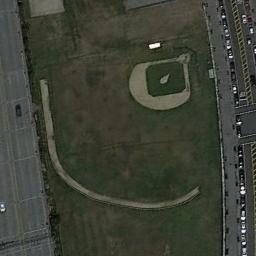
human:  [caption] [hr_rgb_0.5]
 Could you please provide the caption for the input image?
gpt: A baseball diamond on the lawn and some freeways beside .

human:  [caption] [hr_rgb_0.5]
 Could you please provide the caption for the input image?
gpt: There is a baseball diamond in the grass surrounded by the roads .

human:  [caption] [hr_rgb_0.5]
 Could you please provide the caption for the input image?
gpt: There are three baseball fields in the picture, One of which is about a quarter as large as the other two .

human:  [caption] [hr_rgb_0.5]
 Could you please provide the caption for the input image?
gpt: There is a baseball diamond between two roads .

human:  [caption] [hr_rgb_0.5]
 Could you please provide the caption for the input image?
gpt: The baseball diamond is between two roads .